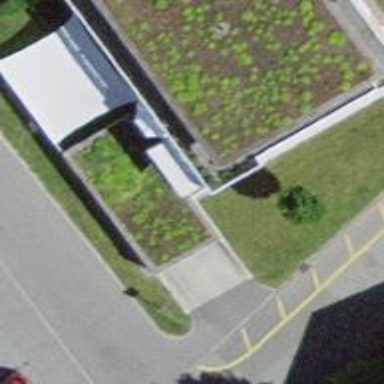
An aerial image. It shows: Parking entrance.